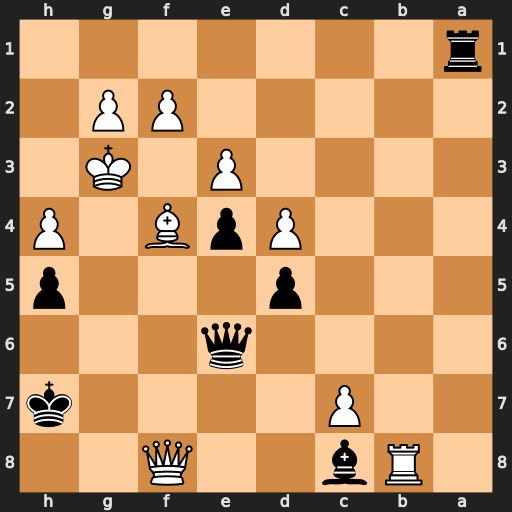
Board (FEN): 1Rb2Q2/2P4k/4q3/3p3p/3PpB1P/4P1K1/5PP1/r7
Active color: b
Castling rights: -
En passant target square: -
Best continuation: Qg4+ Kh2 Qxh4#